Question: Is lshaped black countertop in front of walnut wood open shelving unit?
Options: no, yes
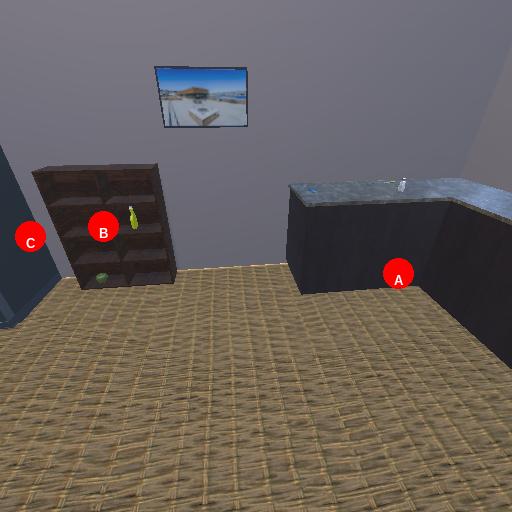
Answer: no